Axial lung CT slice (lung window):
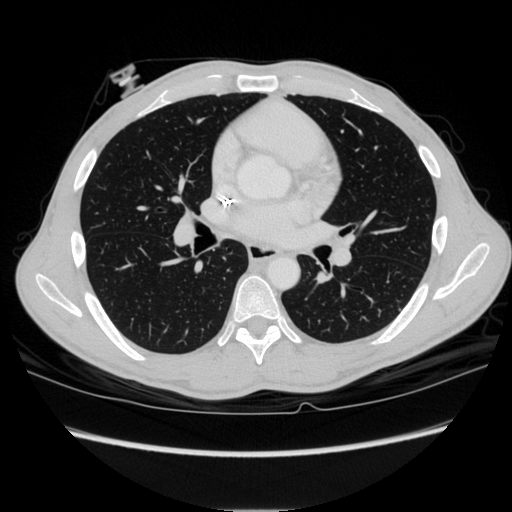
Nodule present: no